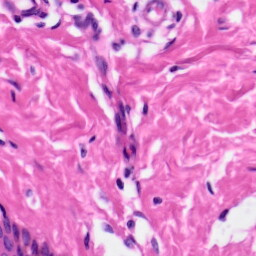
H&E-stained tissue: Skin